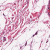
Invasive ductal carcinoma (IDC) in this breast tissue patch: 0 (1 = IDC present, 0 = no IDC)